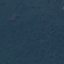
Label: Forest